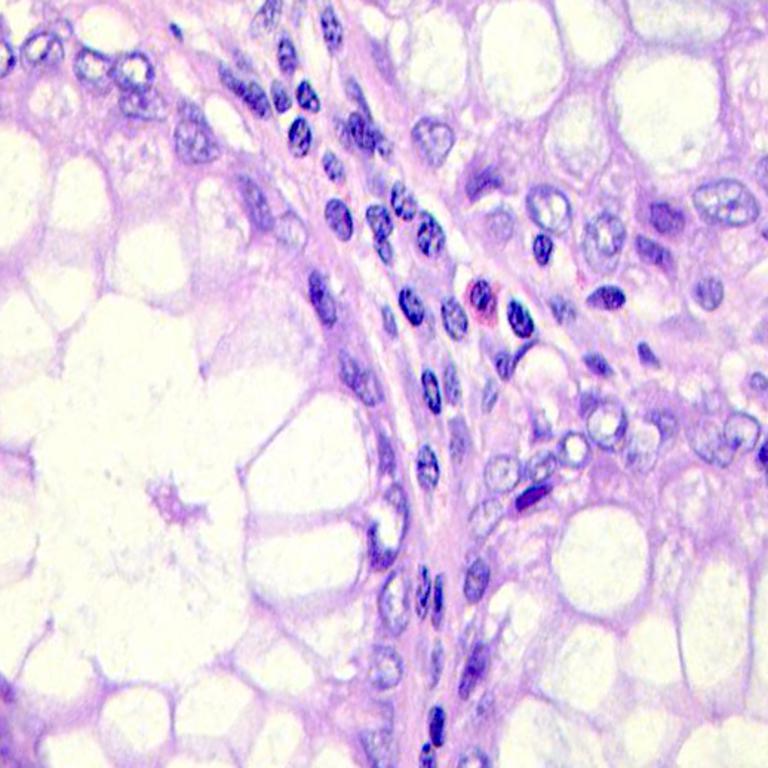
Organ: colon
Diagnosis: benign